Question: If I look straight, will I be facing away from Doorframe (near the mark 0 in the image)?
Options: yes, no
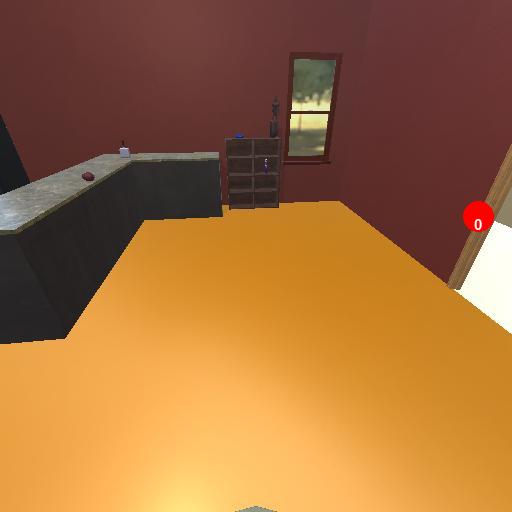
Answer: yes